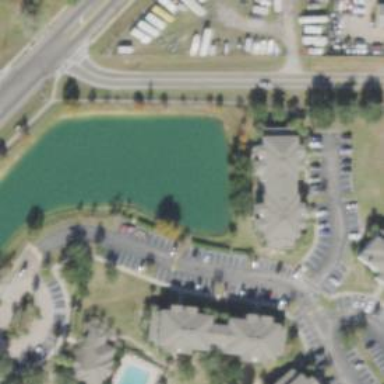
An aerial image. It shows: Retention basin filled with water.